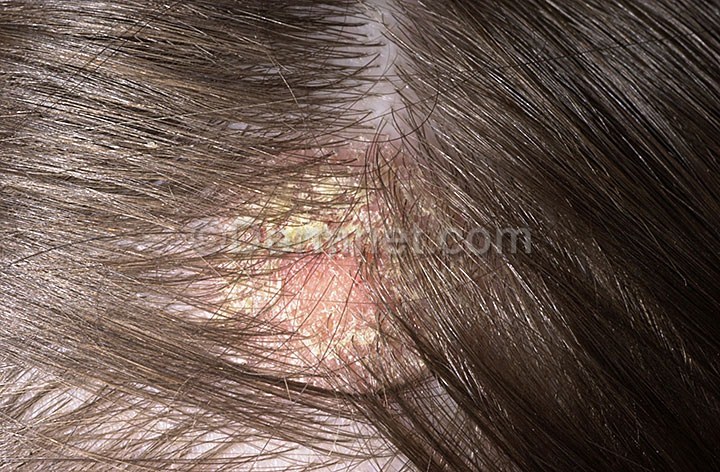
Disease: Psoriasis pictures Lichen Planus and related diseases